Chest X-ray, AP view. Patient: 23 years old, sex M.
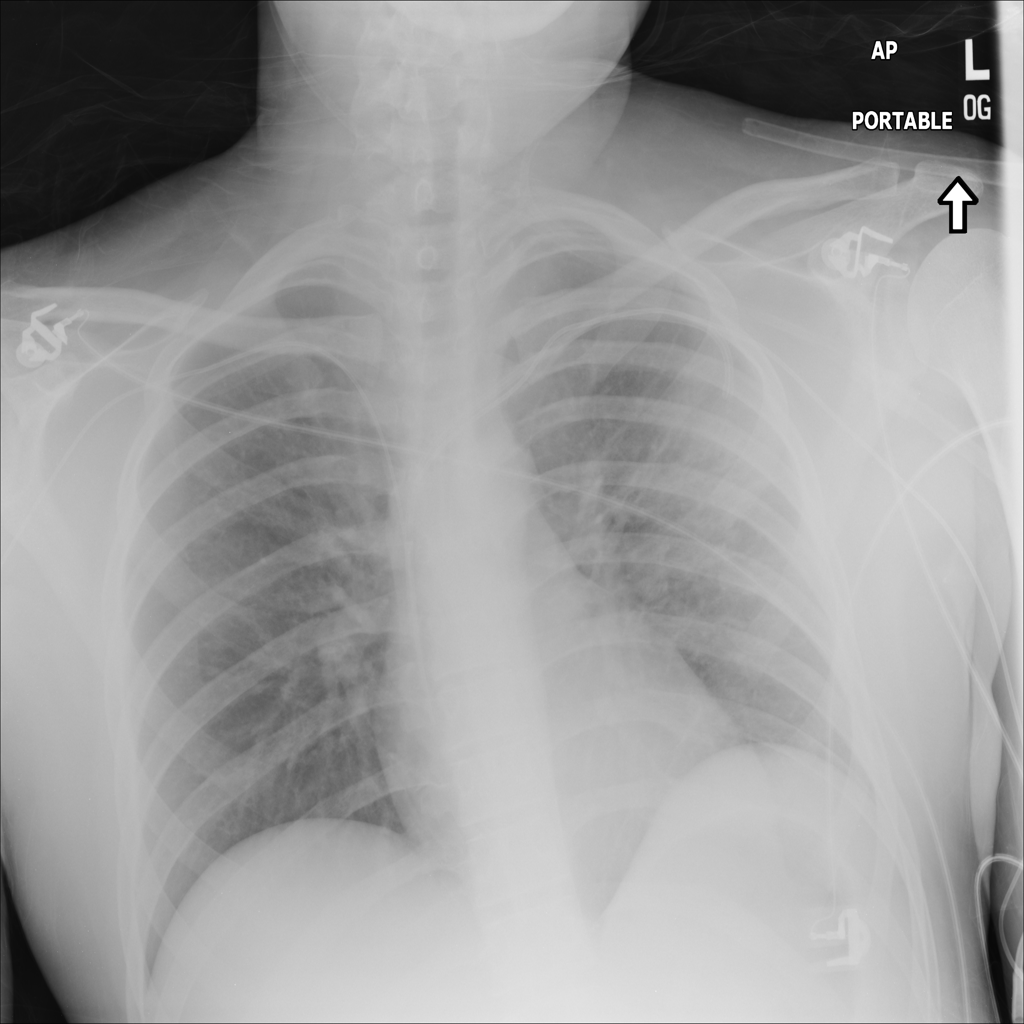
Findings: Atelectasis, Infiltration